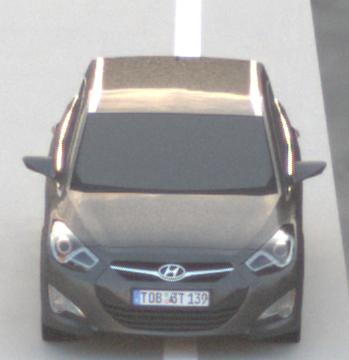
Make: Hyundai
Model: i40 Kombi 1.6 GDI
Detailed model: i40 (VF) Kombi
Model produced from: 2012/08
Model produced until: 2013/09
Doors: 5
Color: gray
Road condition: dry road
Daytime: sunrise or sunset
Contrast: low contrast